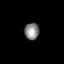
Tissue: prostate
Cell type: Epithelial cells
Senescence score: 0.3462
Nuclear area (px): 243
Mean DAPI intensity: 134.782